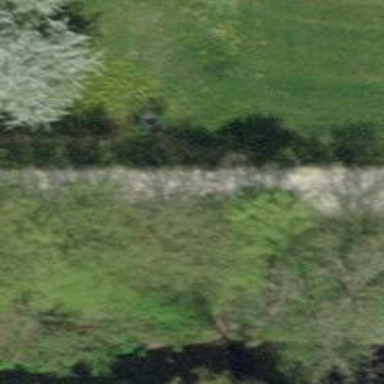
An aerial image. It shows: Red bench.